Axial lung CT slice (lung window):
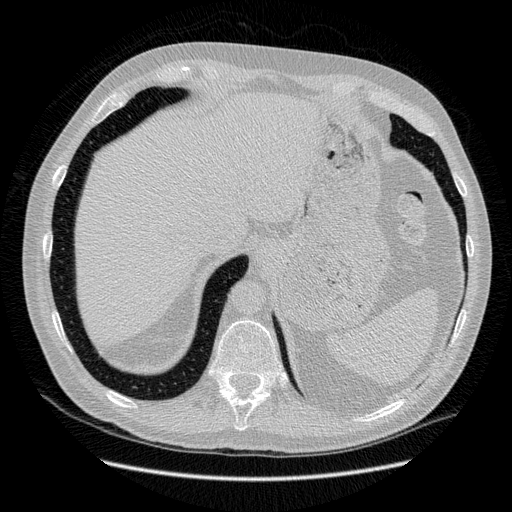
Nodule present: no